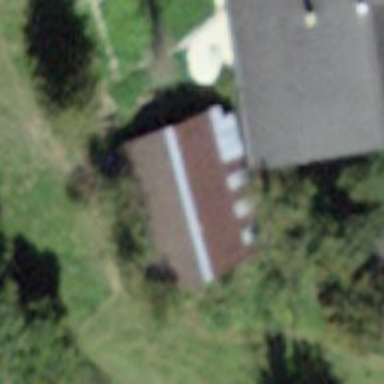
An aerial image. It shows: Rural barn.